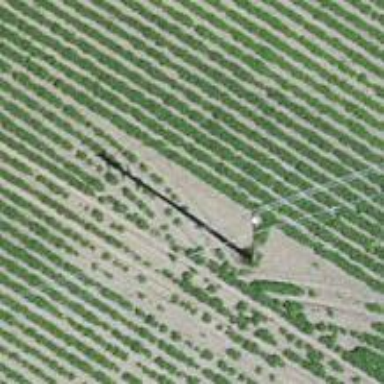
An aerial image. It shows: Power pole.